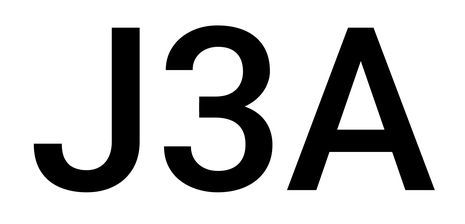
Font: Roboto_Medium